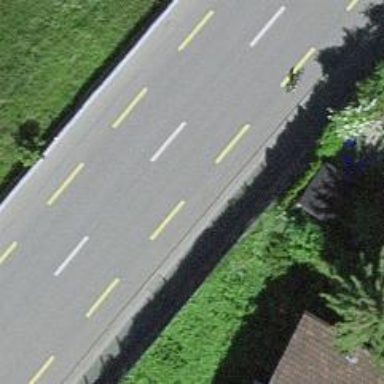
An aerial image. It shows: Secondary road with asphalt surface and dedicated cycle lane.